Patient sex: M
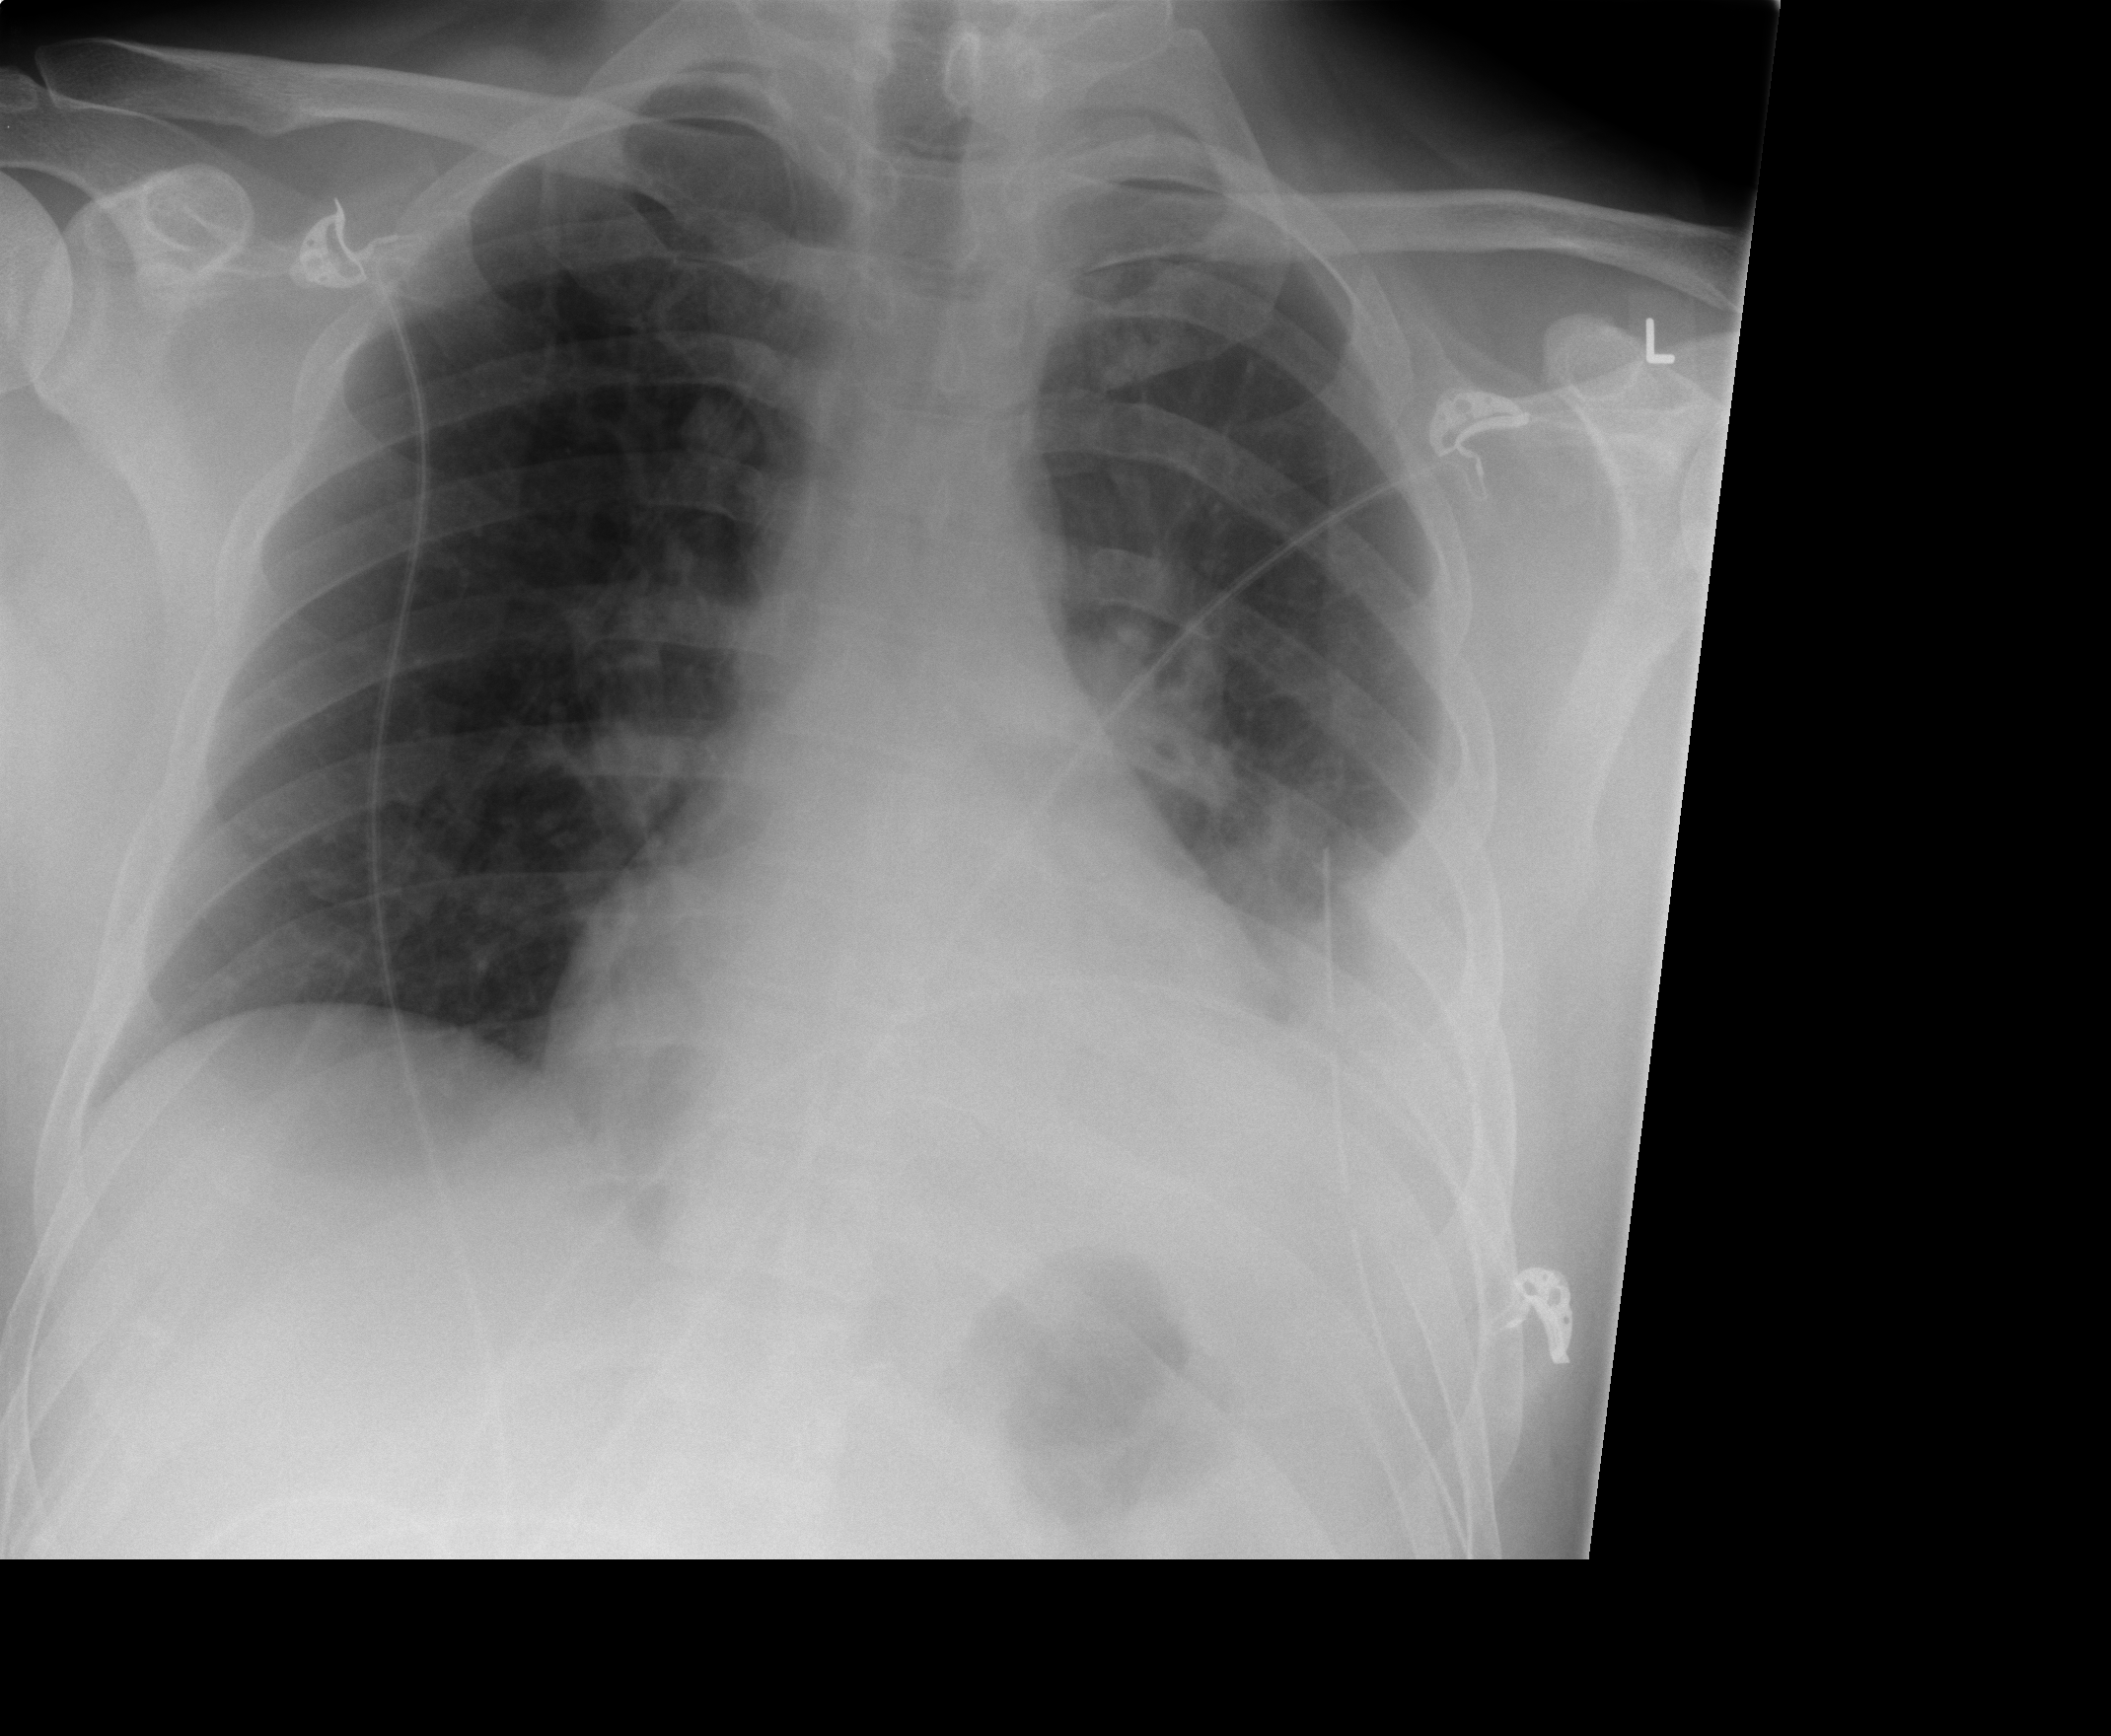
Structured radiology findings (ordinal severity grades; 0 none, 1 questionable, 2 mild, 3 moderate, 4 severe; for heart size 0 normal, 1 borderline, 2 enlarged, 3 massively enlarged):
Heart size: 2
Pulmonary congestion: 2
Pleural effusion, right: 0
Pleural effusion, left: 2
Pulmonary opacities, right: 0
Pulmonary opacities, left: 0
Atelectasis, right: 2
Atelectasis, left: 2